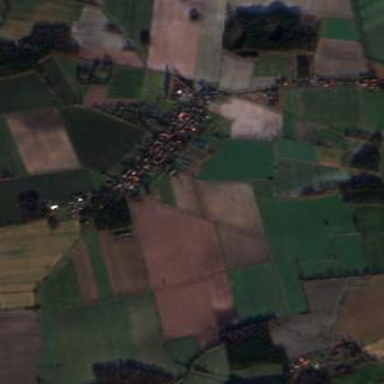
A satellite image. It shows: Picturesque farmland scene.